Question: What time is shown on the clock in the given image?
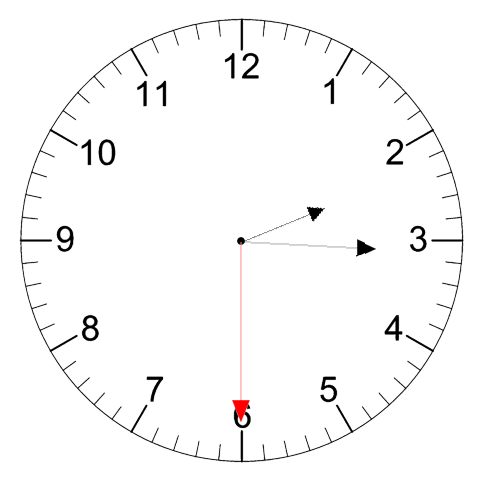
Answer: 02:15:30